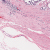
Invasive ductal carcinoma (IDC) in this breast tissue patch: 1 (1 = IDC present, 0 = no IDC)